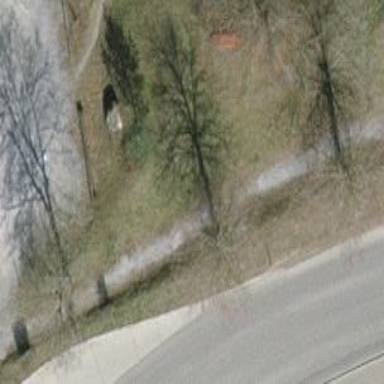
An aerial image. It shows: Gravel path with excellent visibility for trails.